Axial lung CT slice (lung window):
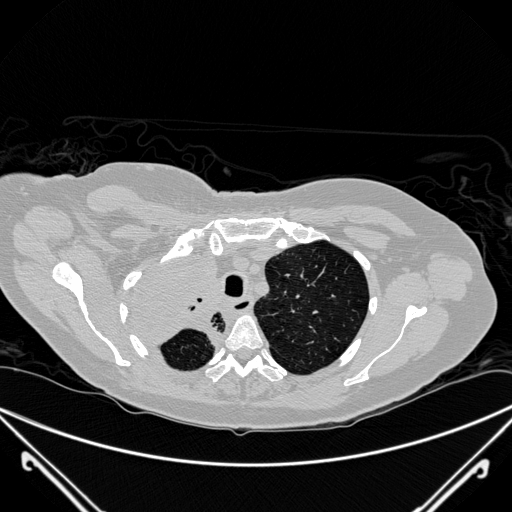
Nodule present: no